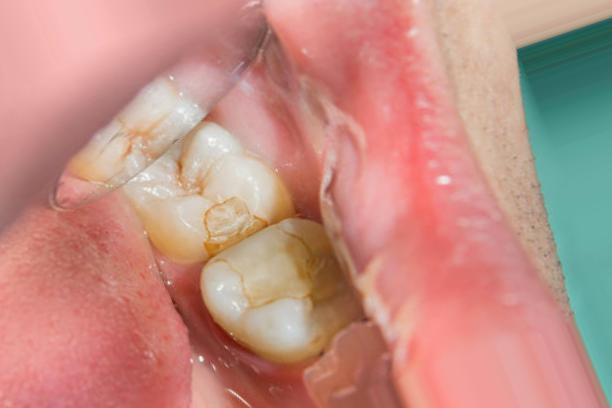
Condition: Caries